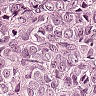
Metastatic tissue present: yes